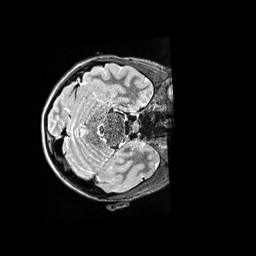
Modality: T2w
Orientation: axial
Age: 11
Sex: male
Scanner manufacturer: siemens
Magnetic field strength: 3 T
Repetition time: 3.2 s
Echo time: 0.564 s